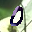
Label: 0